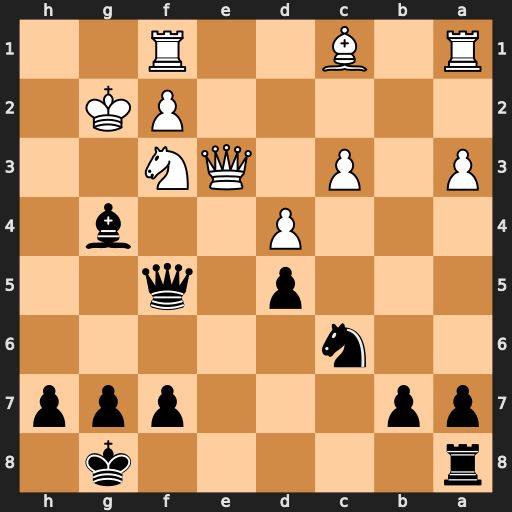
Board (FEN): r5k1/pp3ppp/2n5/3p1q2/3P2b1/P1P1QN2/5PK1/R1B2R2
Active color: b
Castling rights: -
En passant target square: -
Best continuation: Bh3+ Kh2 Bxf1